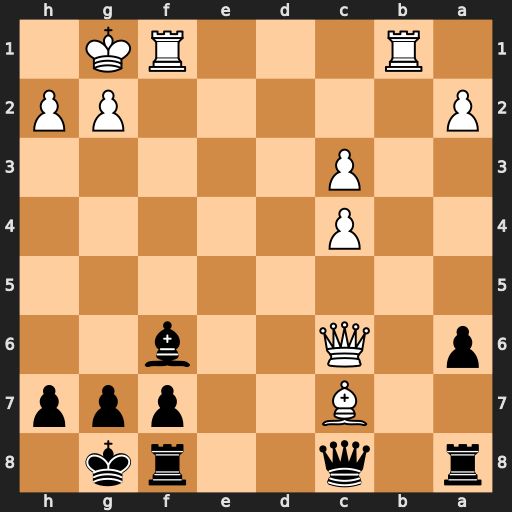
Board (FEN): r1q2rk1/2B2ppp/p1Q2b2/8/2P5/2P5/P5PP/1R3RK1
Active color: b
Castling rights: -
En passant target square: -
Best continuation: Ra7 Rxf6 Rxc7 Qxa6 gxf6